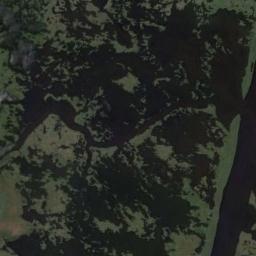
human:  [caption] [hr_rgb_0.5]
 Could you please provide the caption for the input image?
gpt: Half of the area in this wetland is bare land .

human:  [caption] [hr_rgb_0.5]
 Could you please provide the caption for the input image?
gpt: The wetland consists of green plants and water .

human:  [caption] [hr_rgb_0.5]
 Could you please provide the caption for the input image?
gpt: There are many different areas of water surrounded by wetlands .

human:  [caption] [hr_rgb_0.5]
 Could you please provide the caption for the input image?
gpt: The river surface in a wetland is covered with green trivial plants .

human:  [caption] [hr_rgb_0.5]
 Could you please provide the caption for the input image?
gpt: There are many water areas on the wetland .